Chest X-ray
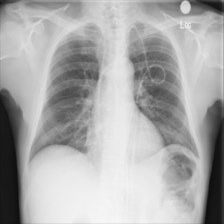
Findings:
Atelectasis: negative
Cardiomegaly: negative
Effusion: negative
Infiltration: negative
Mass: negative
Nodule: negative
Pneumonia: negative
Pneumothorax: negative
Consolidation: negative
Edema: negative
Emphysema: negative
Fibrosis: negative
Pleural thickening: negative
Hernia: negative